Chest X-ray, PA view. Patient: 38 years old, sex M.
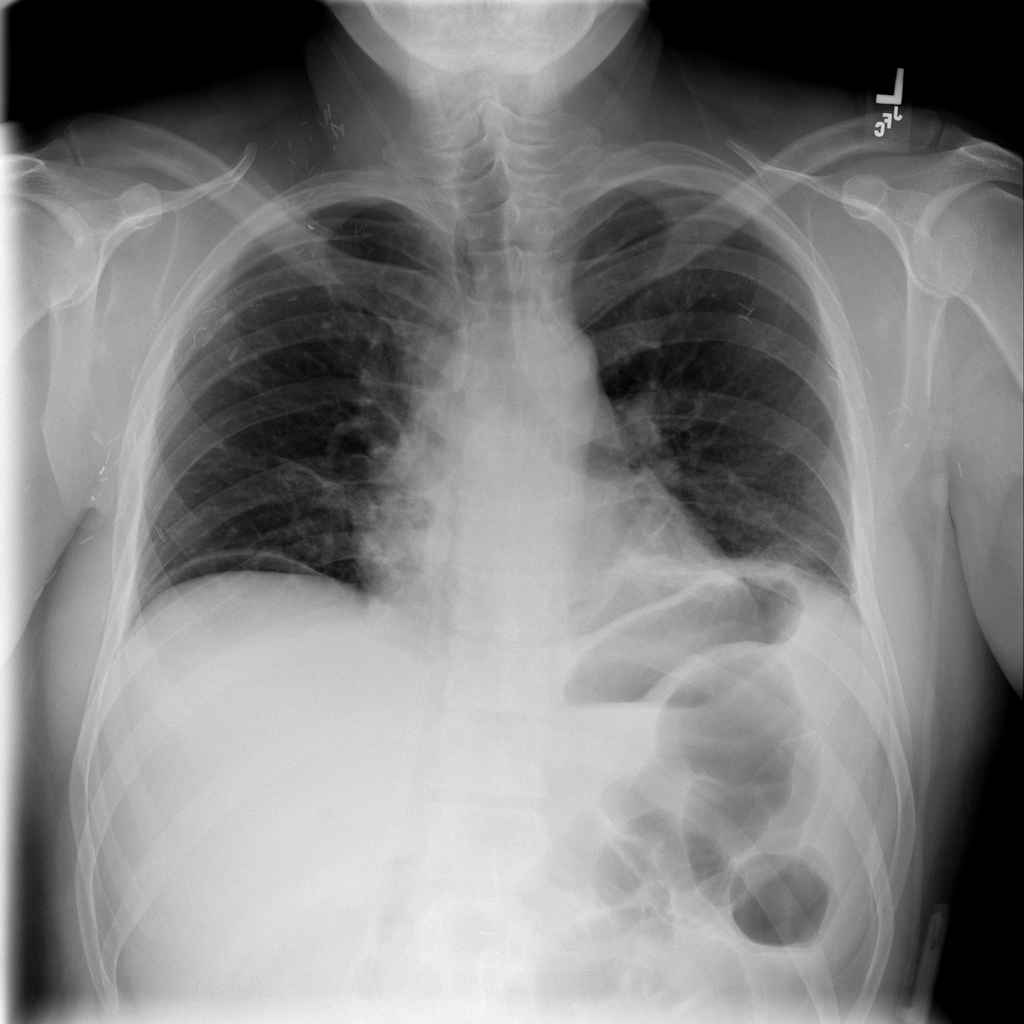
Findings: Atelectasis